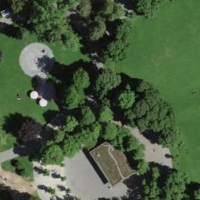
EUNIS habitat code: 53
Species observed at this site:
Corvus corone
Pinus sylvestris
Cyanistes caeruleus
Sceliphron caementarium
Parus major
Corvus frugilegus
Sitta europaea
Passer domesticus
Ciconia ciconia
Columba livia
Fringilla coelebs
Motacilla alba